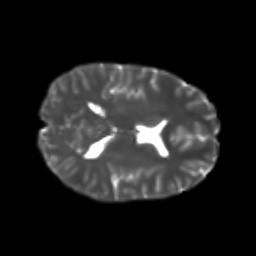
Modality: T2w
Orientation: axial
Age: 22
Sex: female
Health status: healthy
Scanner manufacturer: philips
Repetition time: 7.387 s
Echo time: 0.08599 s